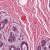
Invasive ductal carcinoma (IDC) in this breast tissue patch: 0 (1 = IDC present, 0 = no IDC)